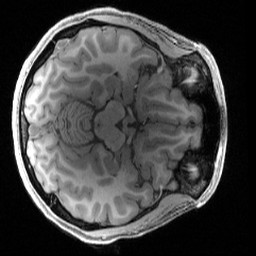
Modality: T1w
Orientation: axial
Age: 29
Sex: female
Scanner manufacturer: siemens
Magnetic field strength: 3 T
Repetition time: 2.4 s
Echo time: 0.00224 s